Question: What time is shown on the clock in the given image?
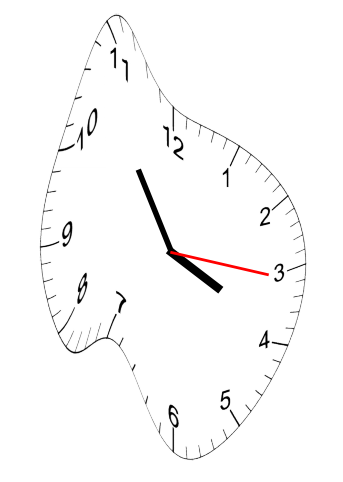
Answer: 03:54:16